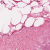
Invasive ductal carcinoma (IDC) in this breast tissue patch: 0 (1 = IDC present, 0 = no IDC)